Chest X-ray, PA view. Patient: 62 years old, sex M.
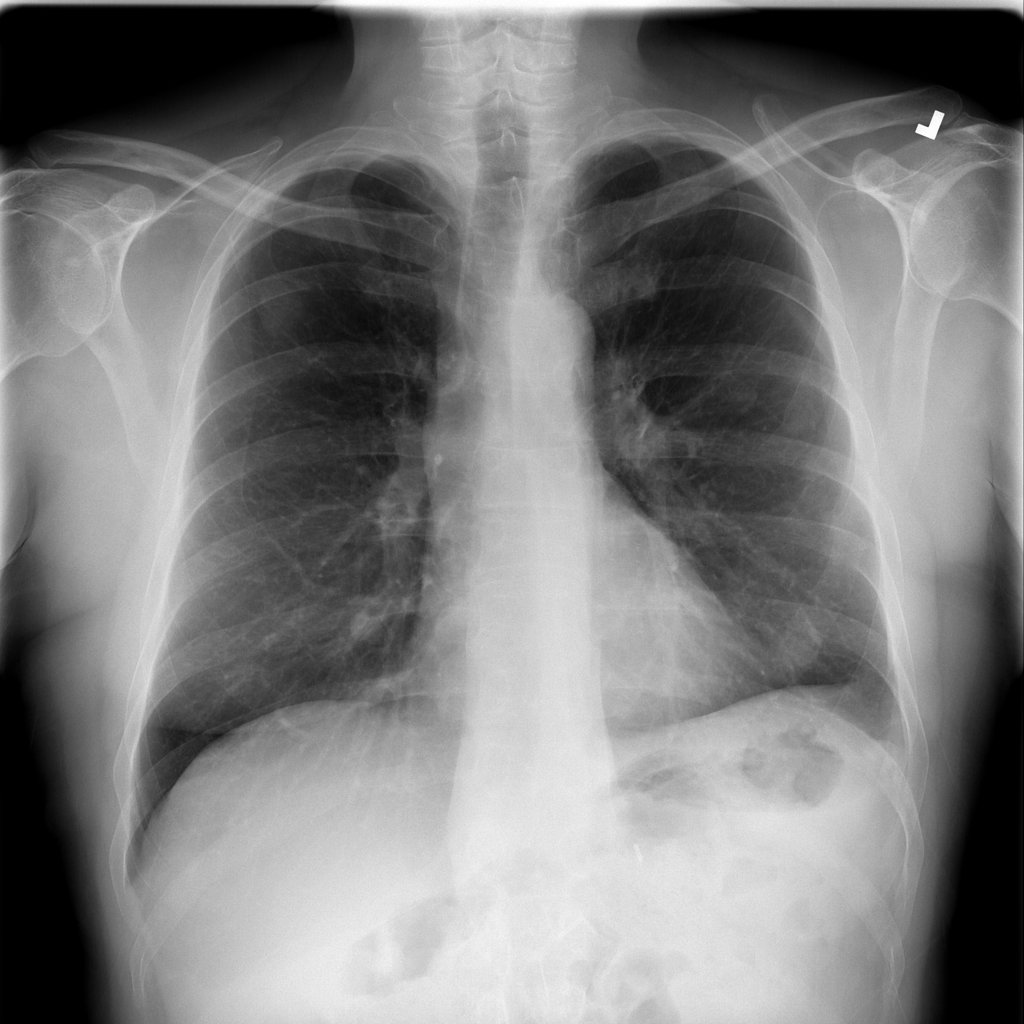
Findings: Mass